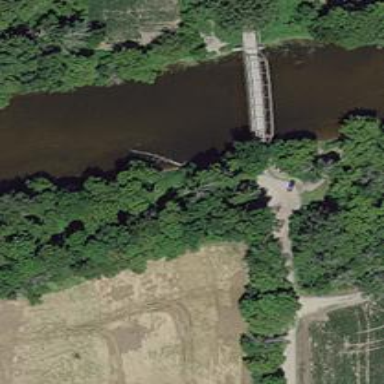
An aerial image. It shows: There is bridge in the image.